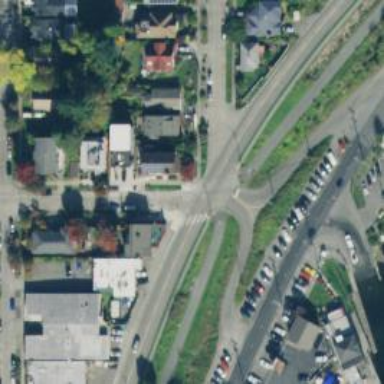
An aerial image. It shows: Intersection on unclassified road.